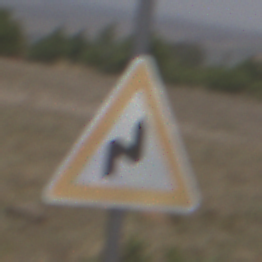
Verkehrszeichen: DoppelkurveRechts
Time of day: Midday
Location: Outdoor (Nature)
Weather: PartlyCloudy
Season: NotSpecified
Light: Natural